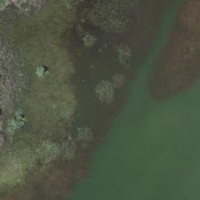
EUNIS habitat code: 14
Species observed at this site:
Lythrum salicaria